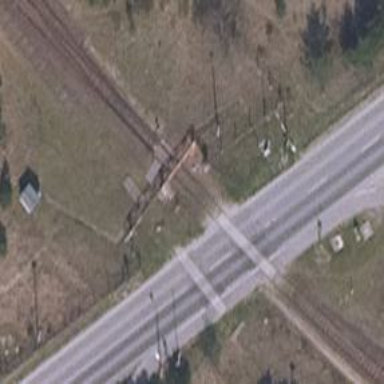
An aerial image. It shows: Signal on the railway located in the track.